Field crop: maize
Growth stage: 1
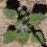
Species: chenopodium